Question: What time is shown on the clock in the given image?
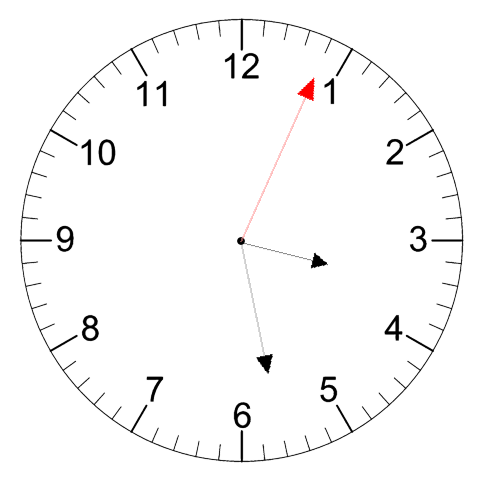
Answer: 03:28:04